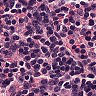
Metastatic tissue present: no